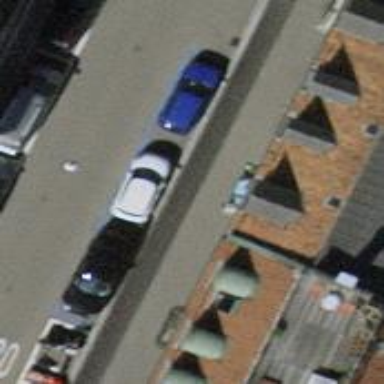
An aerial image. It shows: Parking lane designated for parking.